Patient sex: M
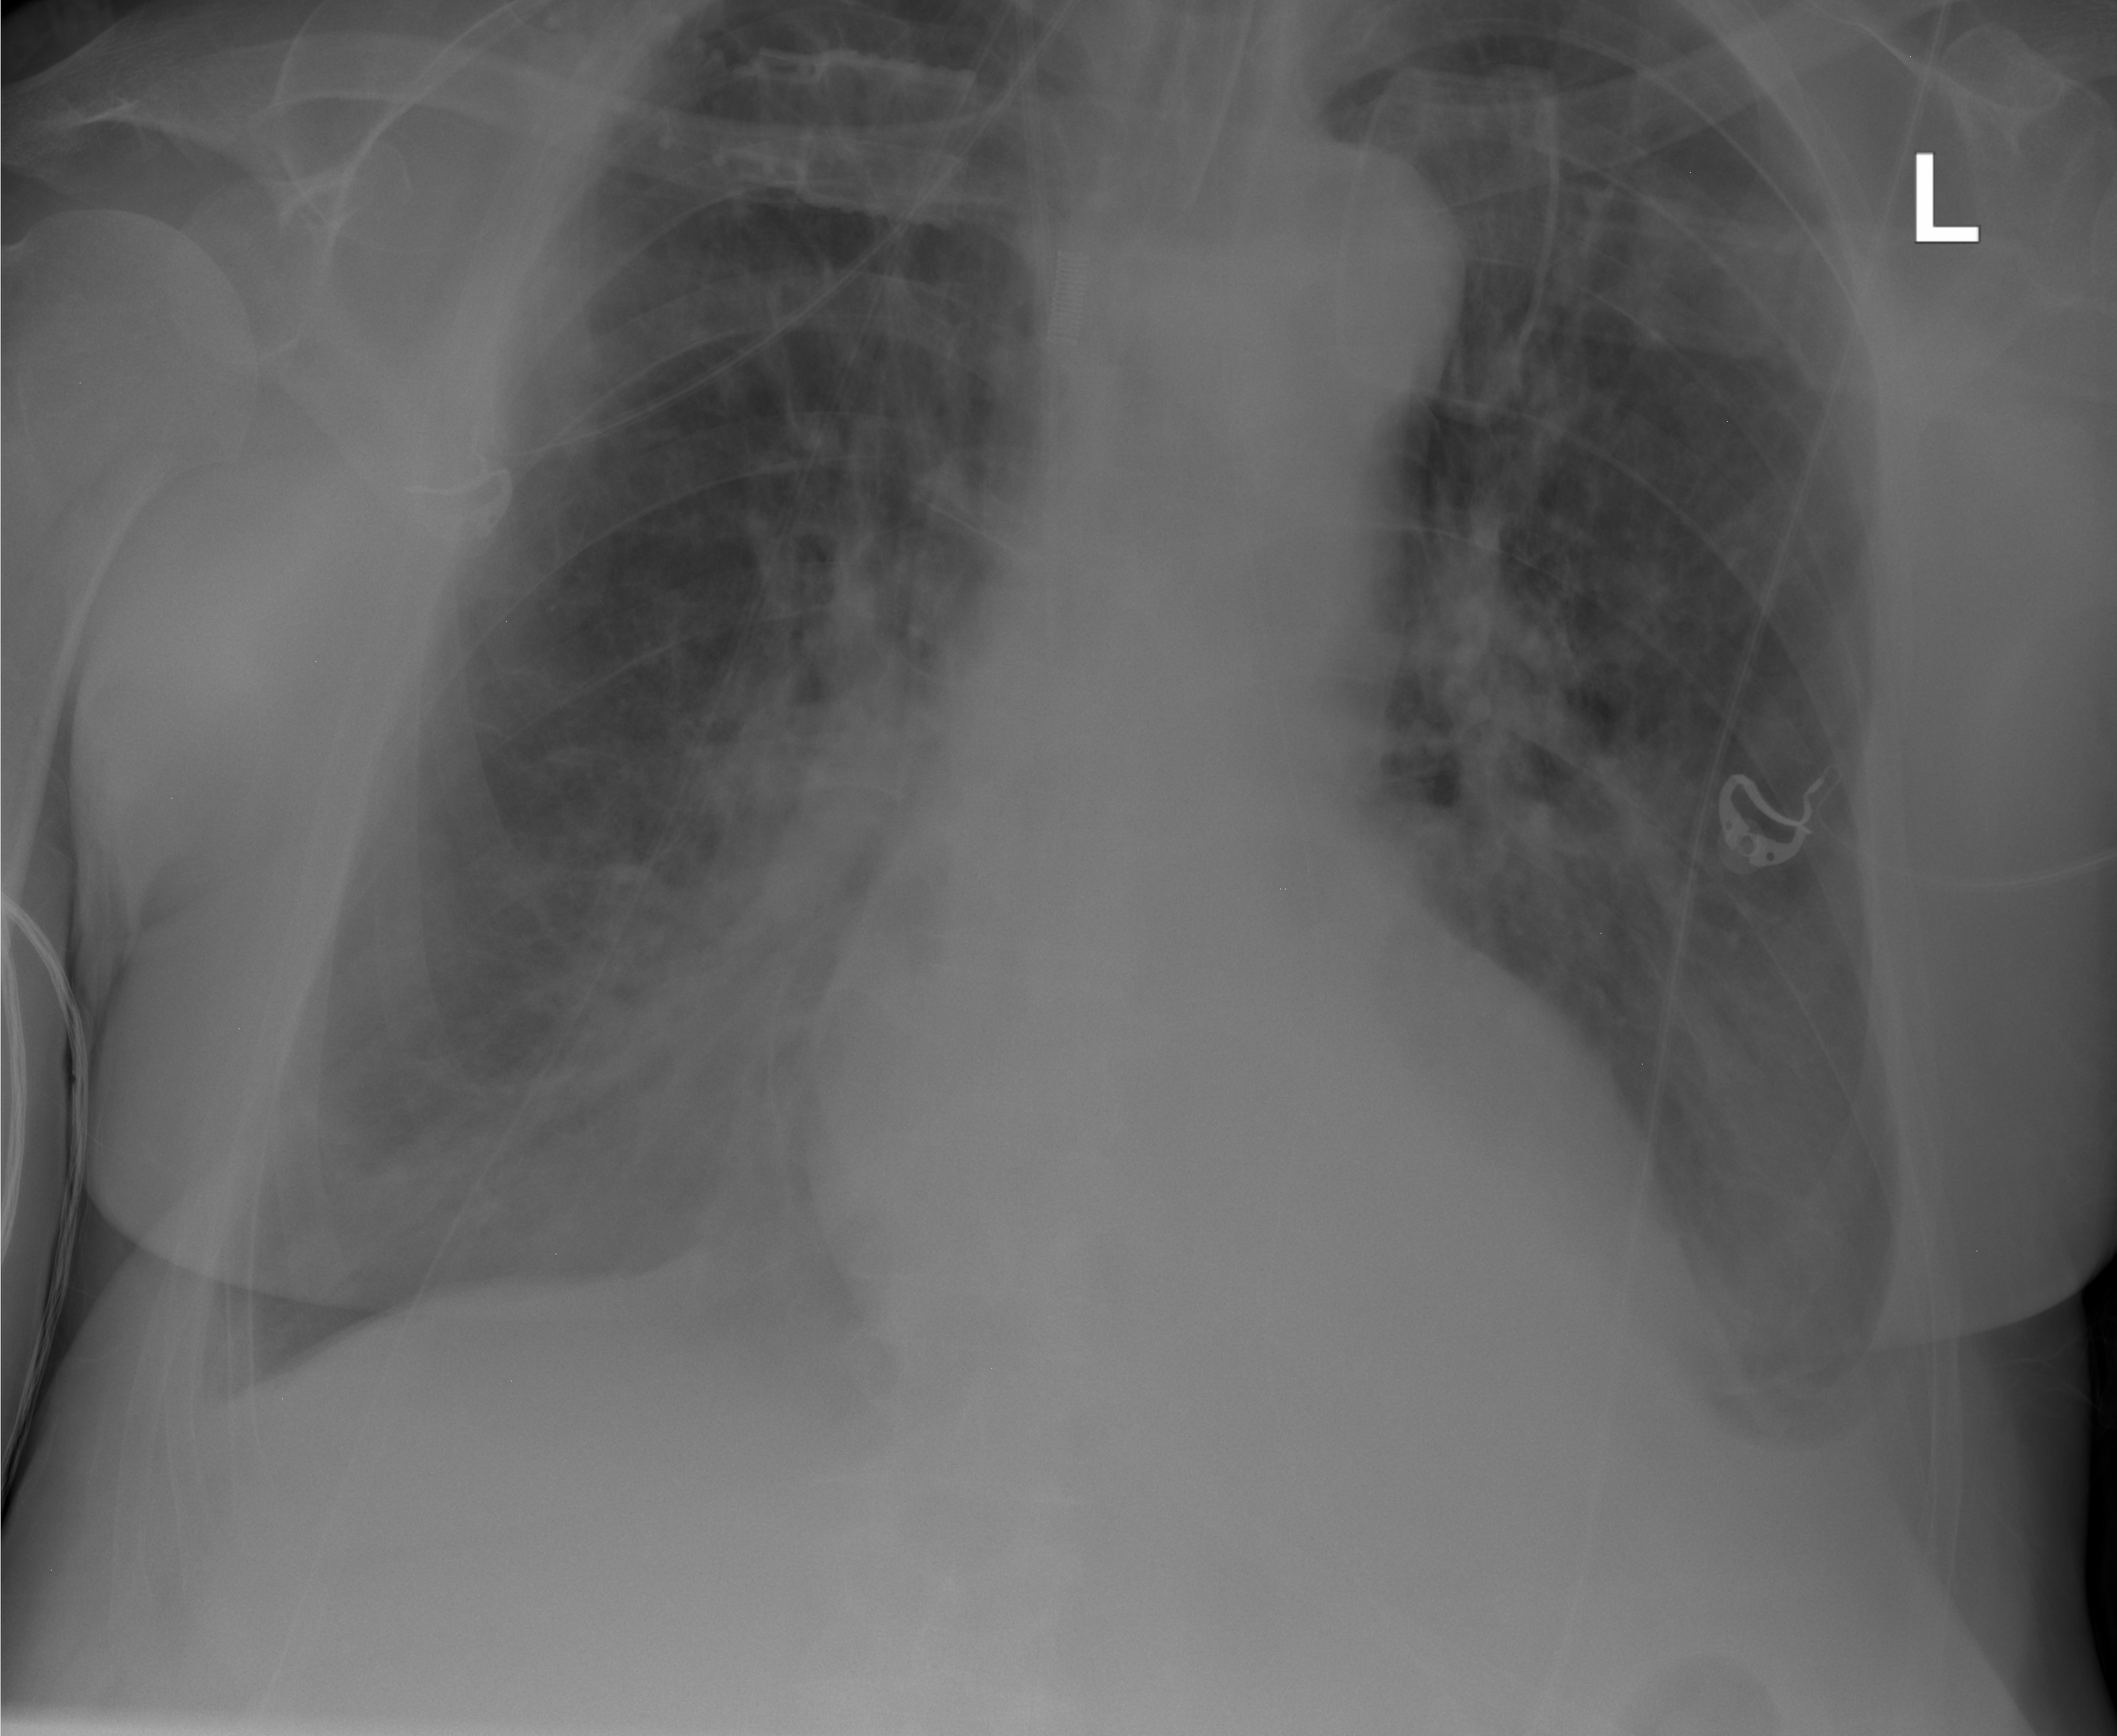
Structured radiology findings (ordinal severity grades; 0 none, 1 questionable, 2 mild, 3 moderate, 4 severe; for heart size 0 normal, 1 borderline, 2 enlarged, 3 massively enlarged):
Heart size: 0
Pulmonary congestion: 0
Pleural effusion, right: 2
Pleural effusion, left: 2
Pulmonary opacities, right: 3
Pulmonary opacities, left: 2
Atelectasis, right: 3
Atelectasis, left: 2